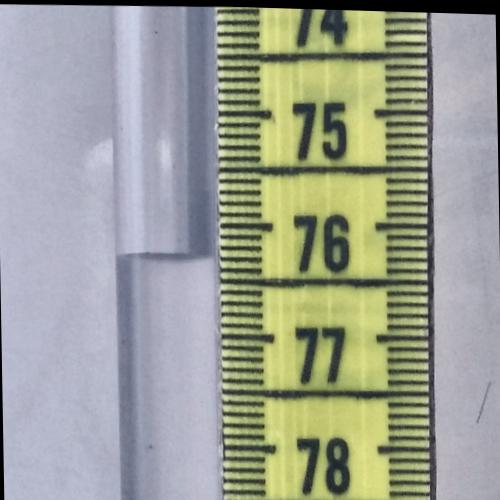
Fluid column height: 76.3 cm